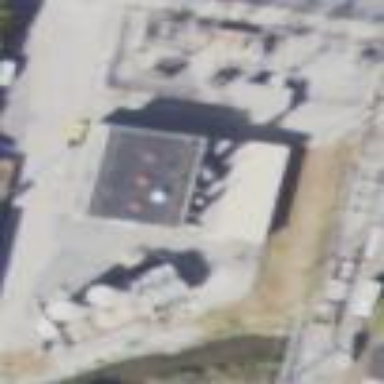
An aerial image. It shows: Power substation.